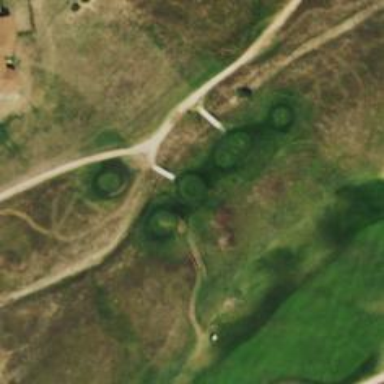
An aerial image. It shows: Path for golf carts.